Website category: university
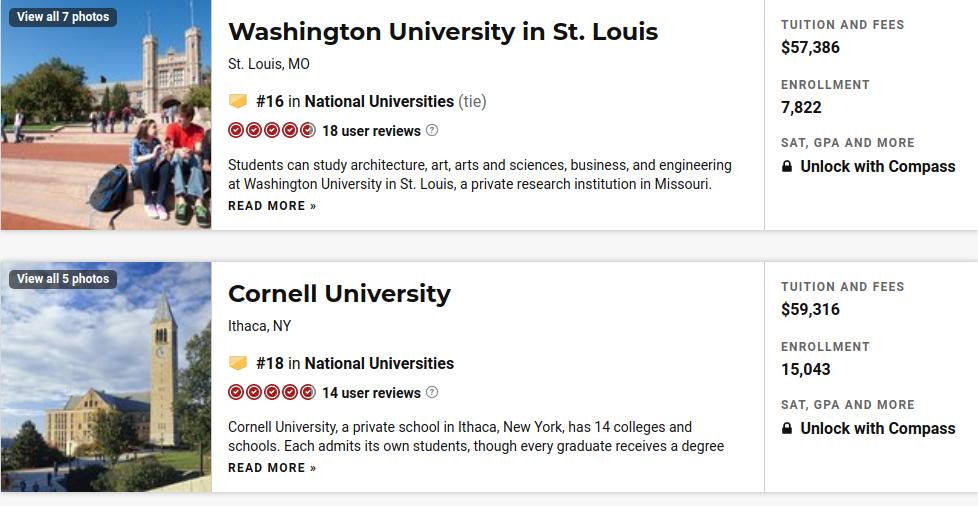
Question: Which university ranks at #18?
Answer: Cornell University

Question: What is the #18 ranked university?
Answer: Cornell University

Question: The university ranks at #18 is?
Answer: Cornell University

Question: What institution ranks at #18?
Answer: Cornell University